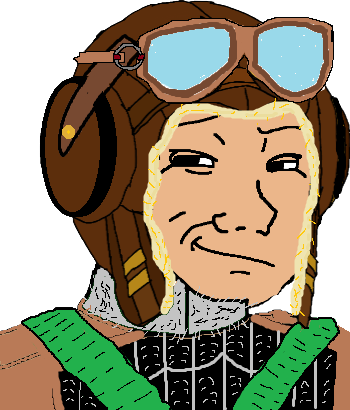
Label: 5_Smugjak